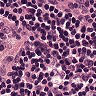
Metastatic tissue present: no